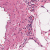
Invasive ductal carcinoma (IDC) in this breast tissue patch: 0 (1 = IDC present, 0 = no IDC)